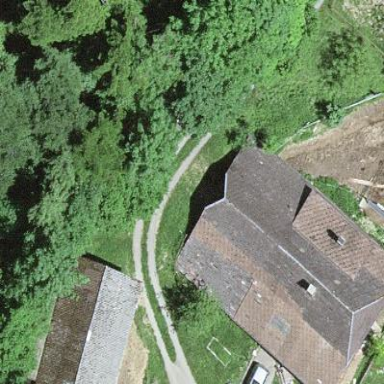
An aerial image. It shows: Farm building.